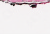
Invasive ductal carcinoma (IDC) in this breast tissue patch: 0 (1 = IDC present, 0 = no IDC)